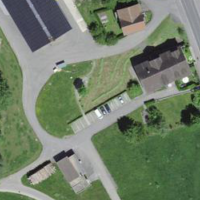
EUNIS habitat code: 54
Species observed at this site:
Fagopyrum esculentum
Ilex aquifolium